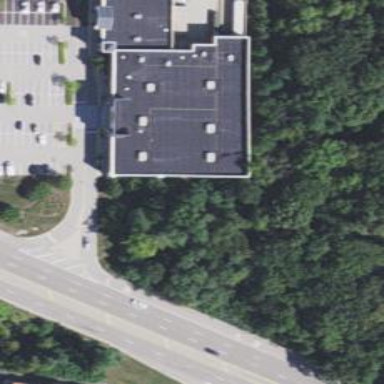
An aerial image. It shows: Retail building.